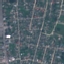
Land use / land cover: Residential